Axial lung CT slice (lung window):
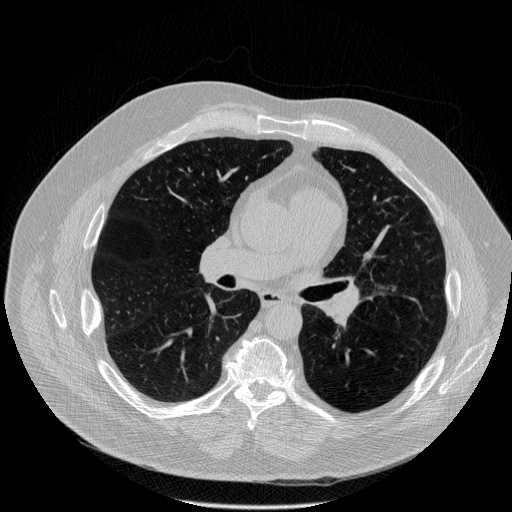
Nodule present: no